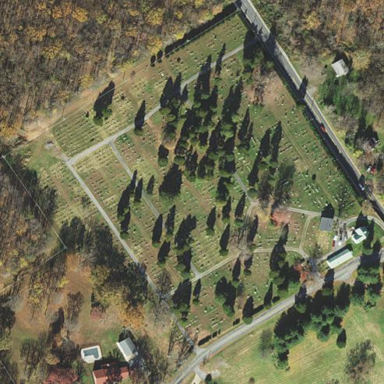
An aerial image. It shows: Graveyard.